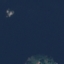
Land use / land cover class: SeaLake